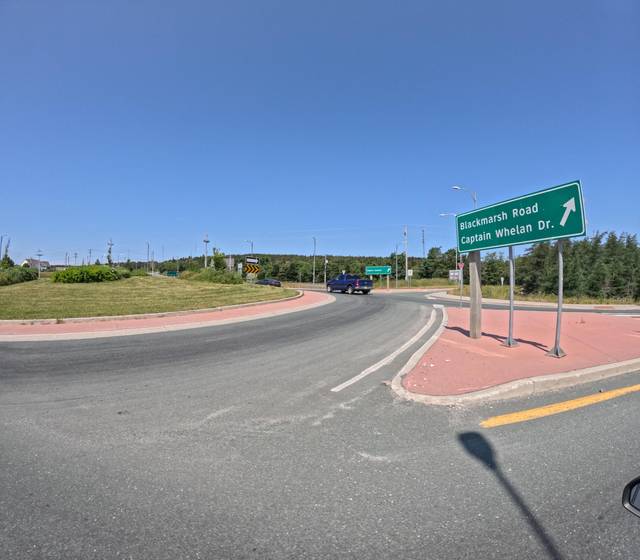
Region: Canada
Coordinates: 47.541, -52.765